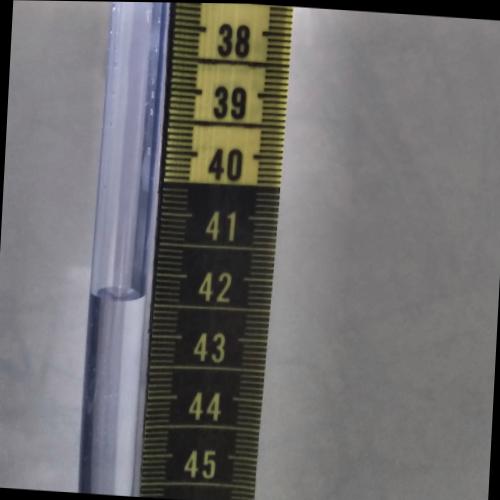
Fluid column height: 42.4 cm